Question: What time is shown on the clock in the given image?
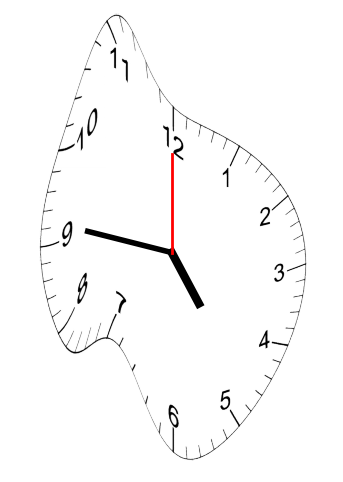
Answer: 04:46:00